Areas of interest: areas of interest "Logistics and Express Delivery"
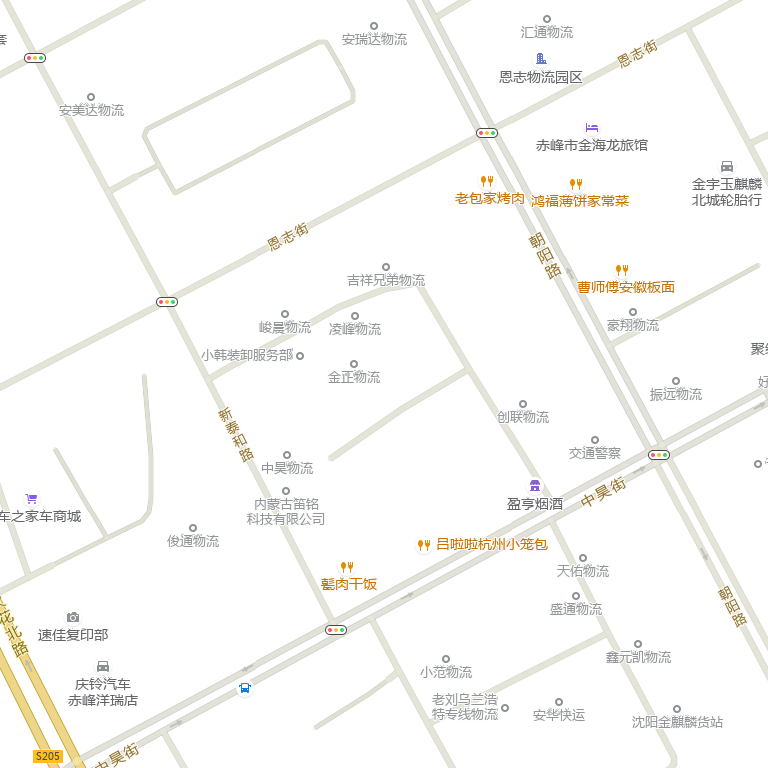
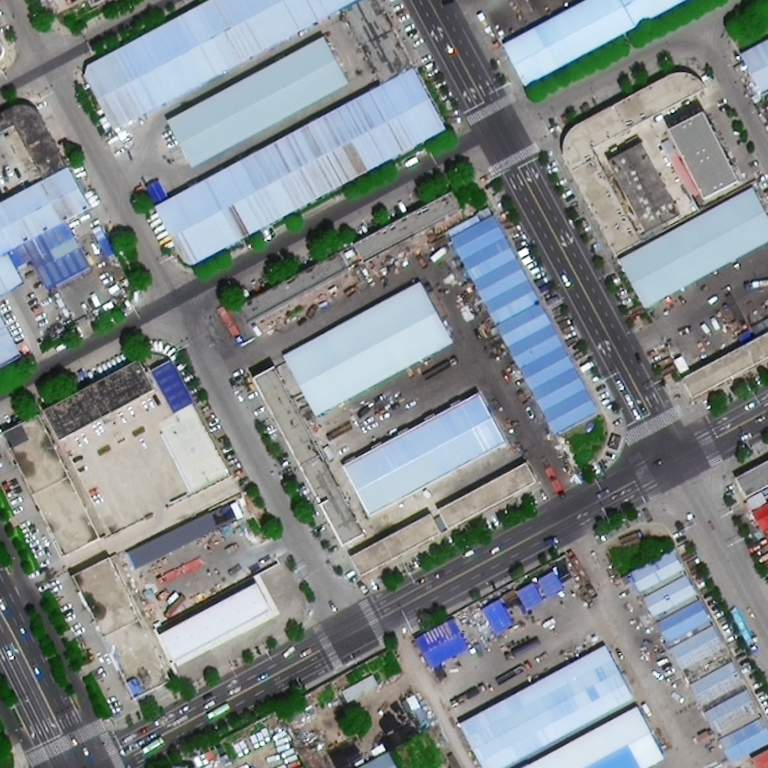